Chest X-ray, PA view. Patient: 58 years old, sex M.
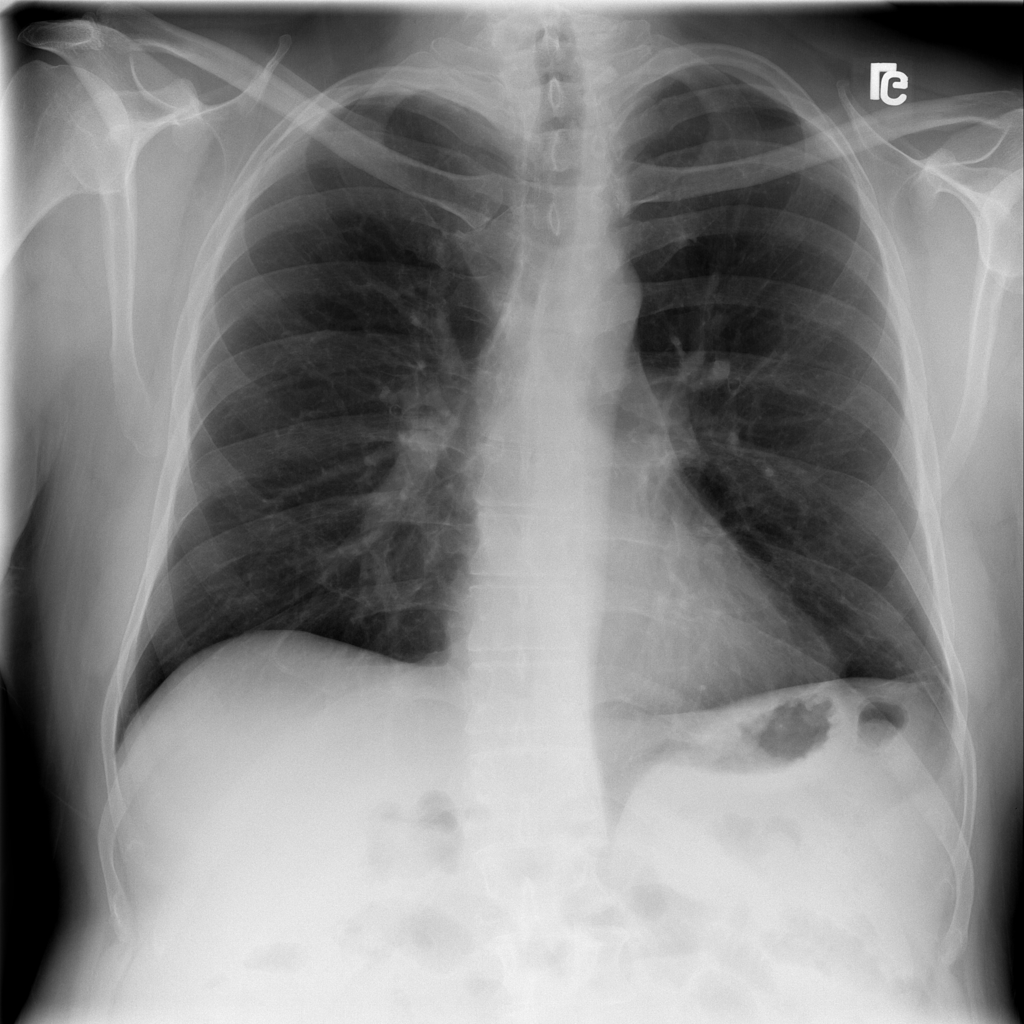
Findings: No Finding